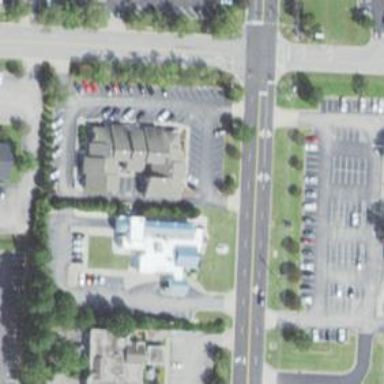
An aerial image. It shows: Healthcare clinic.